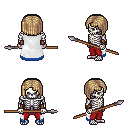
a pixel art fantasy rpg character, male body template, skeleton, white trimmed cape, red pants, white blonde pageboy hairstyle, leather bracers, spear, four views (front, back, left, right), 2x2 character sprite sheet, small pixel art, hard edges, no anti-aliasing